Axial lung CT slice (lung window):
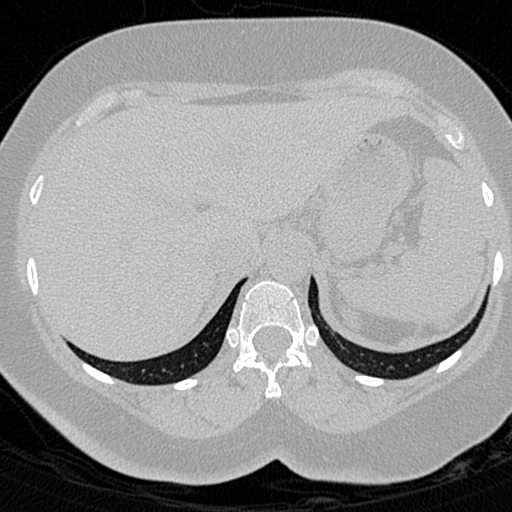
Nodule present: no